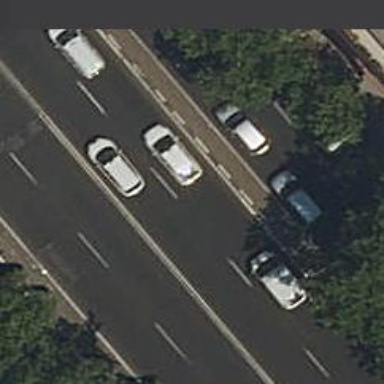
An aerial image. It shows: Asphalt footway with crossing controlled by traffic signals.